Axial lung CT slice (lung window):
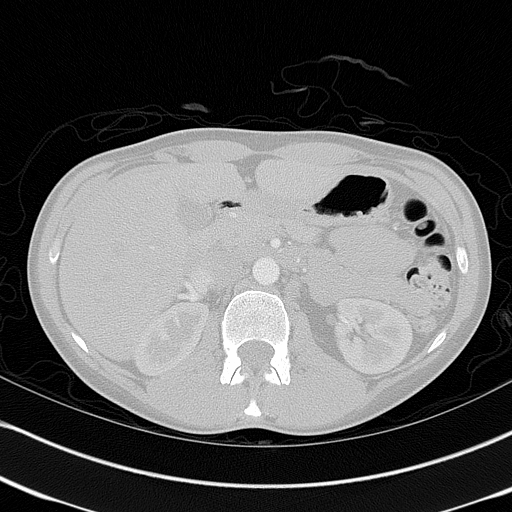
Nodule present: no